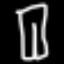
Label: pants